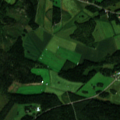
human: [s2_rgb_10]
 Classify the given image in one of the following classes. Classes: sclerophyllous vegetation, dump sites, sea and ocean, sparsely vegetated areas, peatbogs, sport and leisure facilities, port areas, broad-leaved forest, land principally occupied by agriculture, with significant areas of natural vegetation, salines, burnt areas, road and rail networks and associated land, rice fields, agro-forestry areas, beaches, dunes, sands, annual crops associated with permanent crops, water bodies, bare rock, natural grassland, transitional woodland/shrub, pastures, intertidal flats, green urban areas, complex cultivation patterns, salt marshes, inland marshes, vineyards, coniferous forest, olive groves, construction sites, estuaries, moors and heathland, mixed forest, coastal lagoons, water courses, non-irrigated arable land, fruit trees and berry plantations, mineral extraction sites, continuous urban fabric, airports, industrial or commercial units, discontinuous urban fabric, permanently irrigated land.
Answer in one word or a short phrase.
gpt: non-irrigated arable land, land principally occupied by agriculture, with significant areas of natural vegetation, coniferous forest, mixed forest, peatbogs